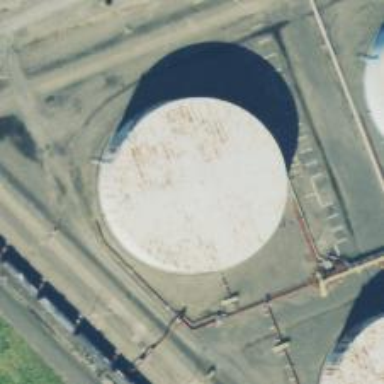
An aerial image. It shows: Storage tank with man-made structure.